Question: I'm a newbie at HTML/CSS and have spent the past hour attempting to do something which is apparently beyond me. I have been trying to movie text within a div slightly upwards in order for it to be aligned with some images.
<URL>
'''
<div class='social-media-button'> <a href='www.facebook.com/#' target='_blank'><img border='0' src='http://www.niftybuttons.com/authentic/color-square/facebook.png'/></a> Hello <a href='www.youtube.com/#' target='_blank'><img border='0' src='http://www.niftybuttons.com/authentic/color-square/youtube.png'/></a> </div>
'''

How can I achieve this?
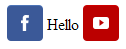
Answer: You can solve it with
> display: inline:block
and
> vertical-align
HTML (I wrapped your text within a span):
> '''
<span>Hello</span>
'''
CSS:
> a, span {vertical-align: middle; display: inline-block;}
DEMO: <URL>